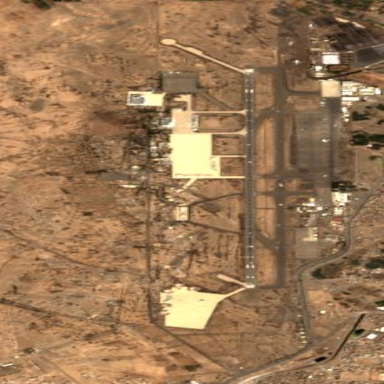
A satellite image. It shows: International aerodrome that serves both military and public aircraft.